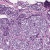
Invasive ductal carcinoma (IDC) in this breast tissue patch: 1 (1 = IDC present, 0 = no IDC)